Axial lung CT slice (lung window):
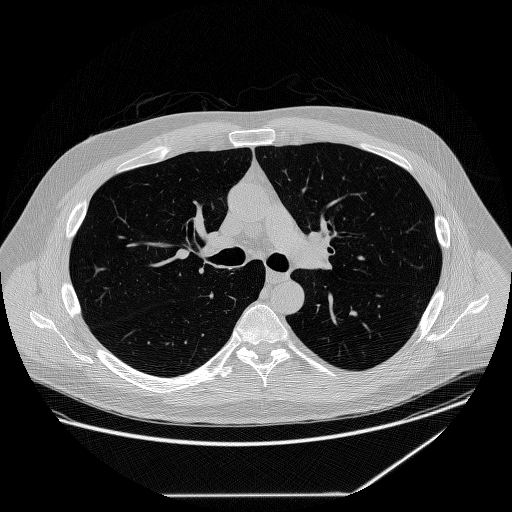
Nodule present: no